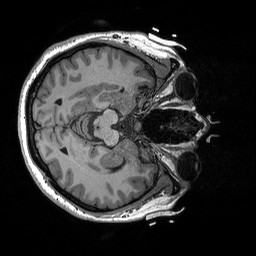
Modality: T1w
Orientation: axial
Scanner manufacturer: siemens
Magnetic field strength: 3 T
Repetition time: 2.3 s
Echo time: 0.00298 s